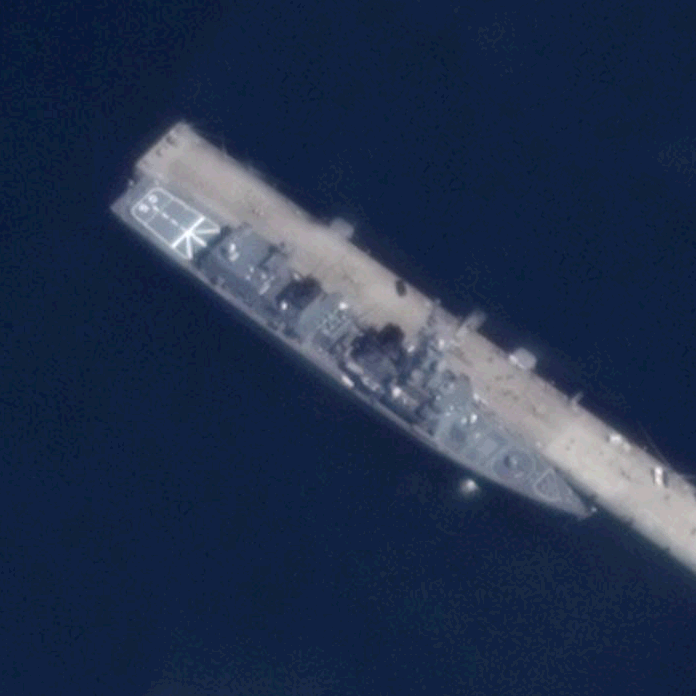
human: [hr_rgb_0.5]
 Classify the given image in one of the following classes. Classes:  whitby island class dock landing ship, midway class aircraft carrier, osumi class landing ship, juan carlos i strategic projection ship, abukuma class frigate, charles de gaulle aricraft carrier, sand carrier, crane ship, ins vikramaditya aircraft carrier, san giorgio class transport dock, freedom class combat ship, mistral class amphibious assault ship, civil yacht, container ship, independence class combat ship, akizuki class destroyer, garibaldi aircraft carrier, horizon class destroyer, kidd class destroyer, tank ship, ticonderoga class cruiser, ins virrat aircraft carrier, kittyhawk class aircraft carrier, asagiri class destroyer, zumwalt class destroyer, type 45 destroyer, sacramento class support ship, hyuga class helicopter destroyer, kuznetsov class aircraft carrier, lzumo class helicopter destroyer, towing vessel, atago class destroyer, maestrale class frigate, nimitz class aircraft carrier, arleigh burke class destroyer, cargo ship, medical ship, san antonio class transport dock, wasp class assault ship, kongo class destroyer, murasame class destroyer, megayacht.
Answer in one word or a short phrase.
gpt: Asagiri class destroyer